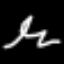
Label: squiggle